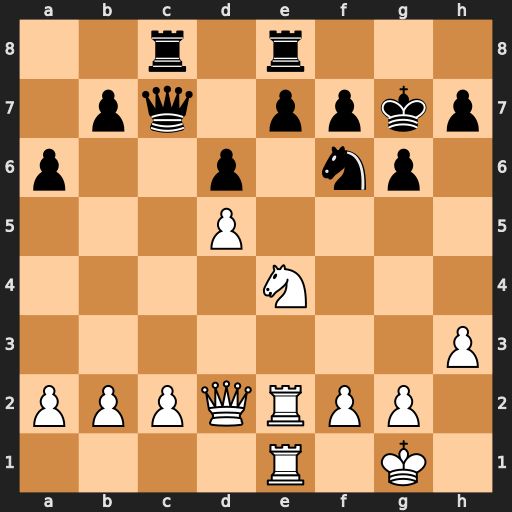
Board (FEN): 2r1r3/1pq1ppkp/p2p1np1/3P4/4N3/7P/PPPQRPP1/4R1K1
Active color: w
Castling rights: -
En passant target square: -
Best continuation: Nxf6 exf6 Rxe8